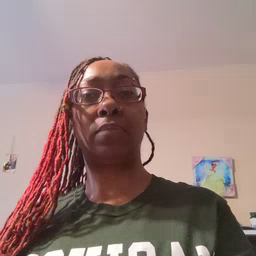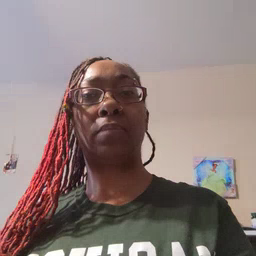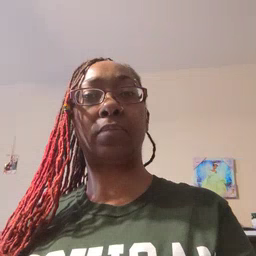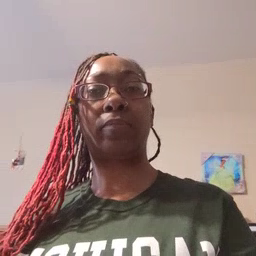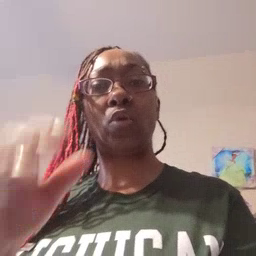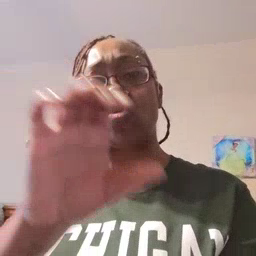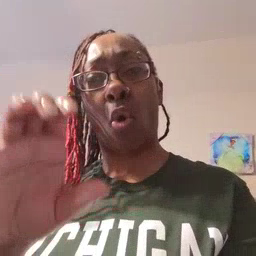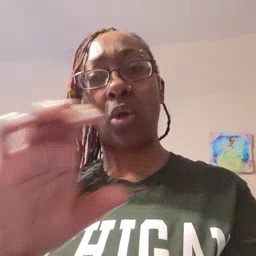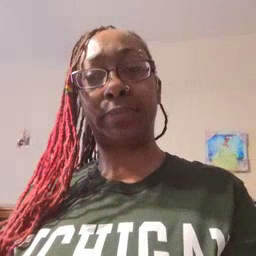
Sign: chocolate